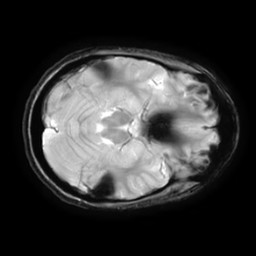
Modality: T2starw
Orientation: axial
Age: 28
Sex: female
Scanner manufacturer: ge
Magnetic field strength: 3 T
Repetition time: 0.65 s
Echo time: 0.02 s